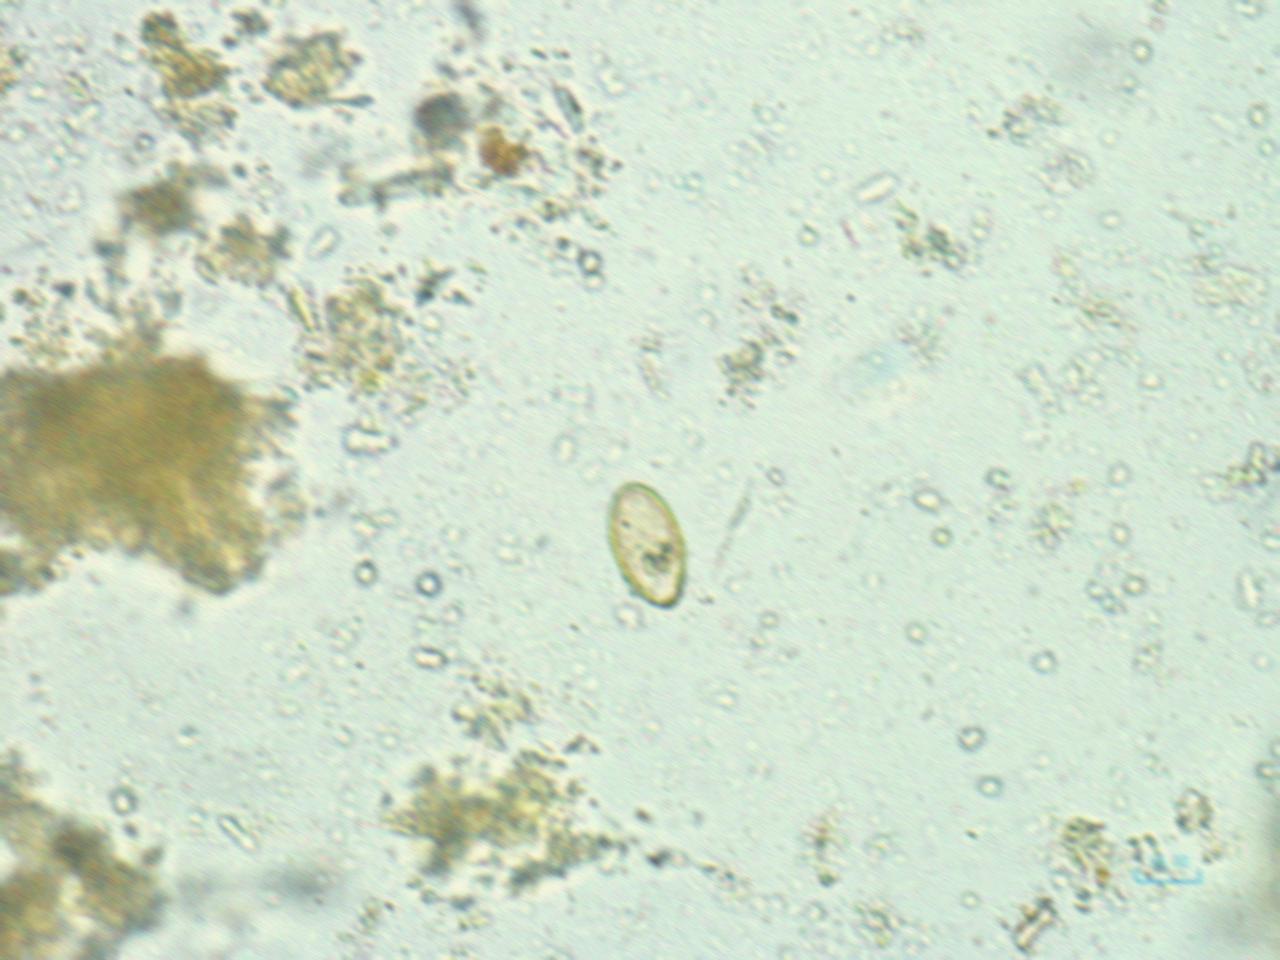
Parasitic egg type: Opisthorchis viverrine